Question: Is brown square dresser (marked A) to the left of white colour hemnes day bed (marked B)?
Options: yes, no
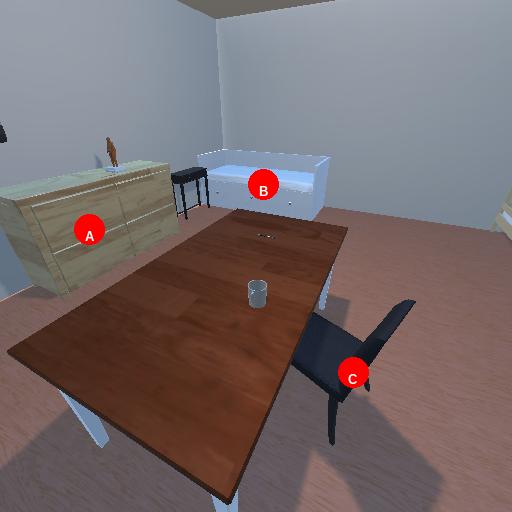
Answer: yes